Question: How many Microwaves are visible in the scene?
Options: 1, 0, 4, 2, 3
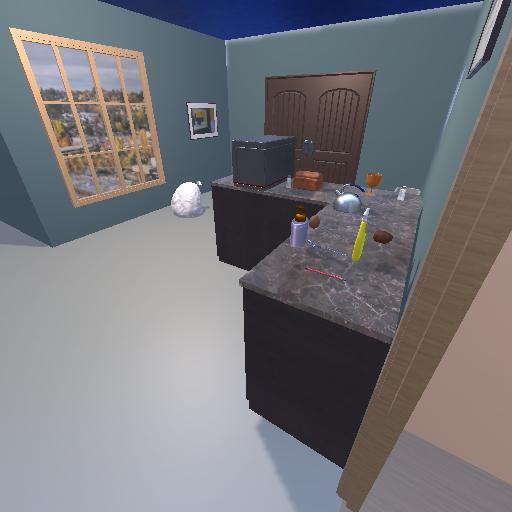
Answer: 1